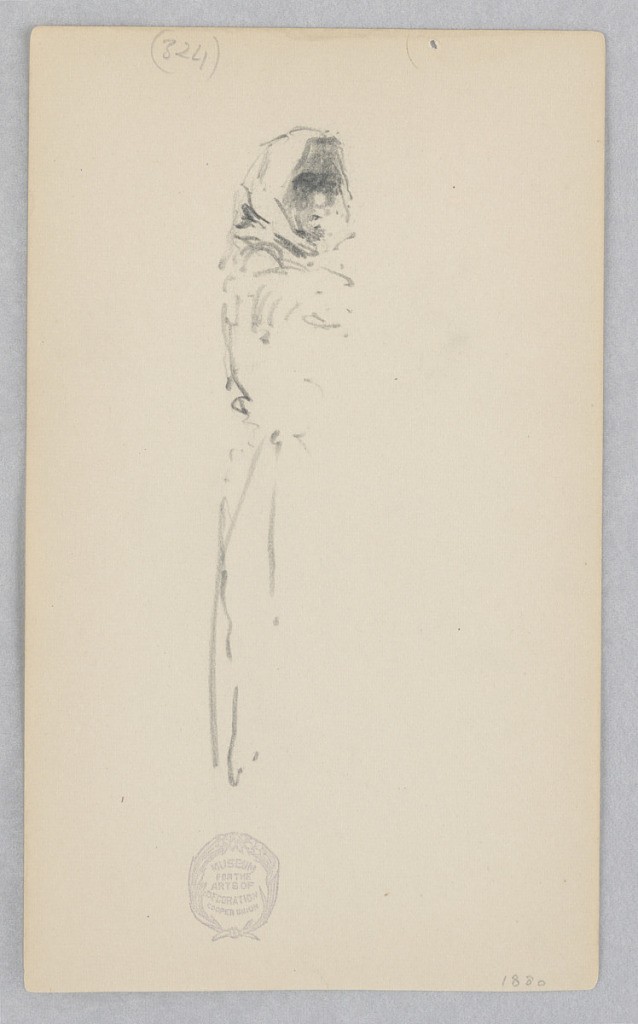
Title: Figure
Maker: Robert Frederick Blum, American, 1857–1903
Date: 1880
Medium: Graphite on wove paper
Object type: Drawing
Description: Sketch of a figure wearing a hood.